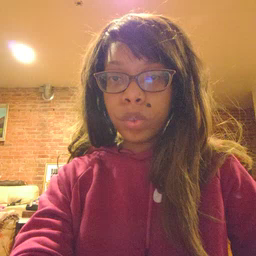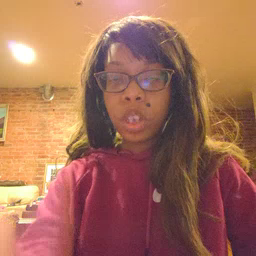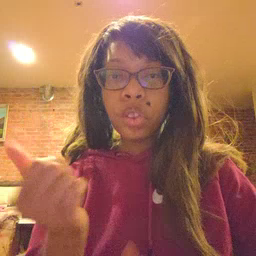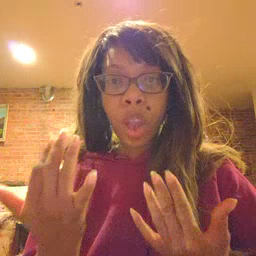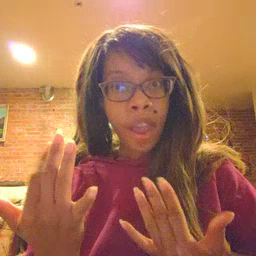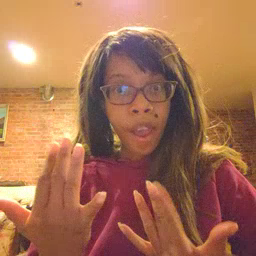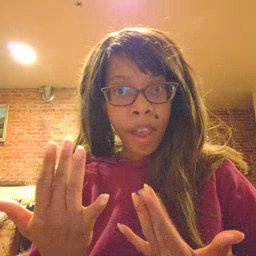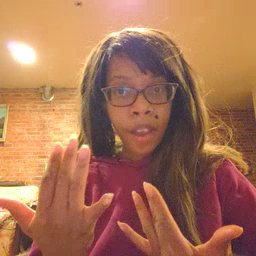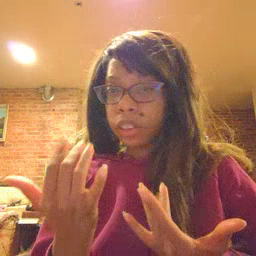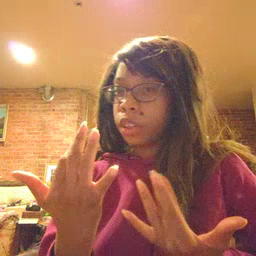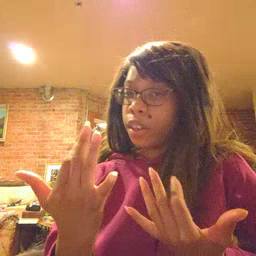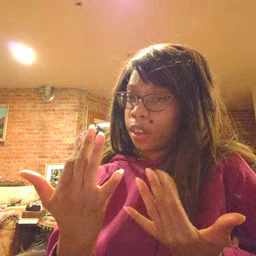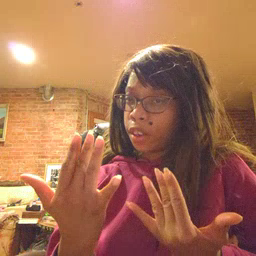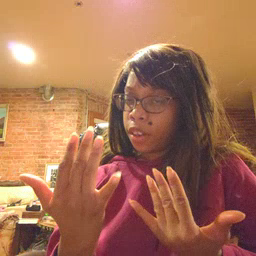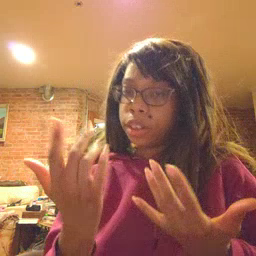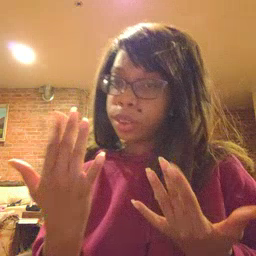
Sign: wait